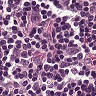
Metastatic tissue present: no